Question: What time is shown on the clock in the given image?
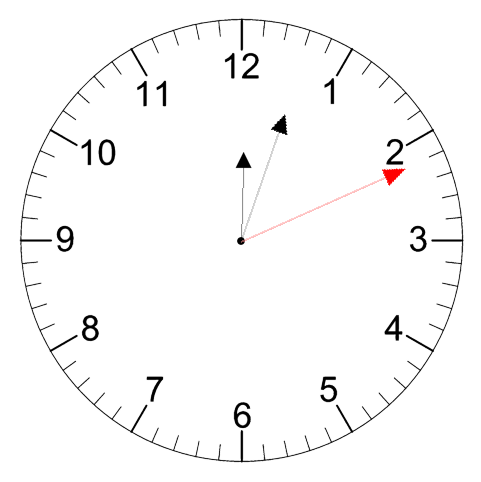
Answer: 12:03:11